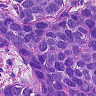
Metastatic tissue present: yes